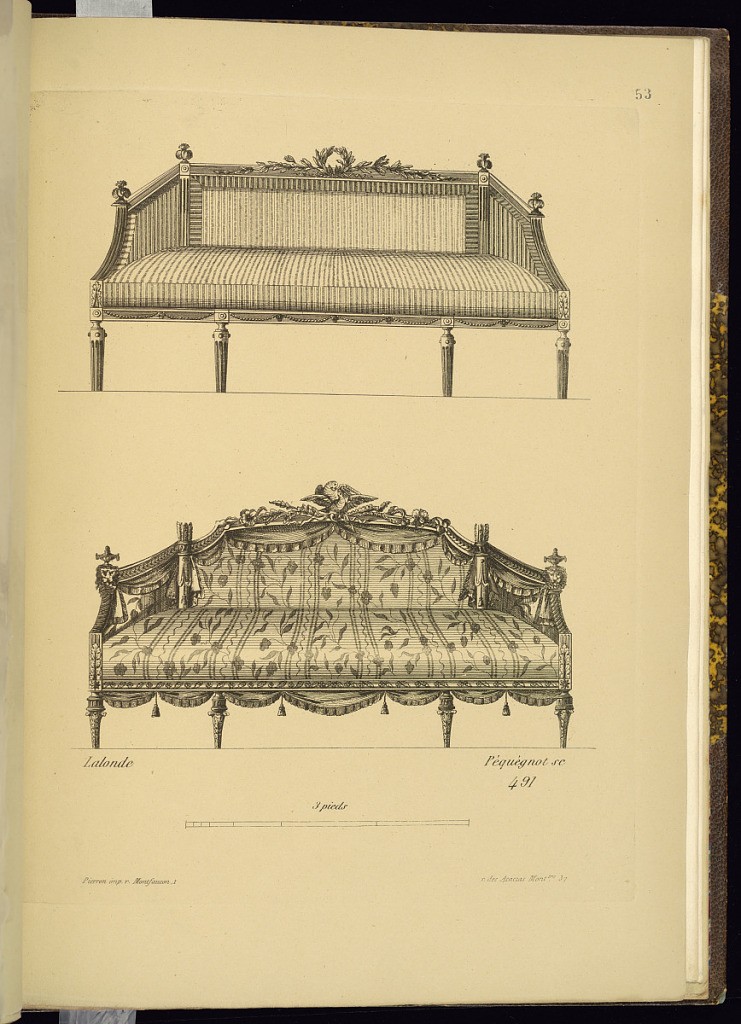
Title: Two Sofa Designs
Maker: Richard de Lalonde, French, active 1780–96
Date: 1849–66
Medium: Etching on paper
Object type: Print
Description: Two designs for upholstered sofas with carved frames featuring feathers, quivers of arrows, and urn finials, birds, flowers, leaves, fluting, and tapered legs. The plate is signed with the printmaker, publisher, and original designer, and numbered.